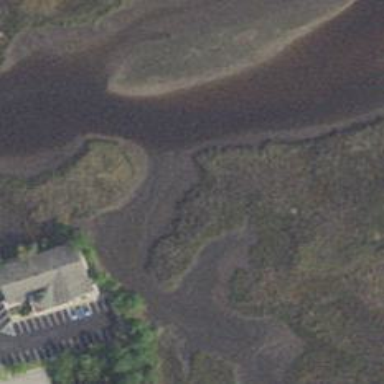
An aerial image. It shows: Saltmarsh wetland area.